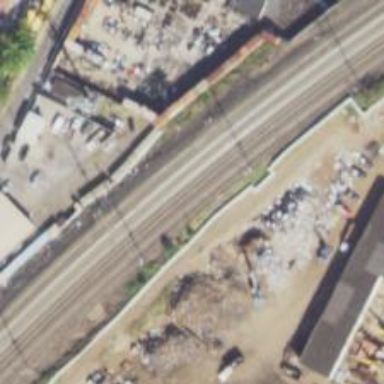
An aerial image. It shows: Railway track with contact line for electrification.